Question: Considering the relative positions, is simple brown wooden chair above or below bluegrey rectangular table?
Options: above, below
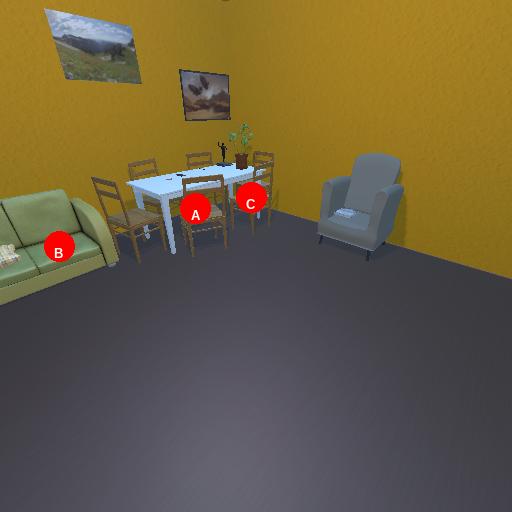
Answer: above